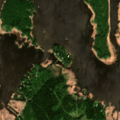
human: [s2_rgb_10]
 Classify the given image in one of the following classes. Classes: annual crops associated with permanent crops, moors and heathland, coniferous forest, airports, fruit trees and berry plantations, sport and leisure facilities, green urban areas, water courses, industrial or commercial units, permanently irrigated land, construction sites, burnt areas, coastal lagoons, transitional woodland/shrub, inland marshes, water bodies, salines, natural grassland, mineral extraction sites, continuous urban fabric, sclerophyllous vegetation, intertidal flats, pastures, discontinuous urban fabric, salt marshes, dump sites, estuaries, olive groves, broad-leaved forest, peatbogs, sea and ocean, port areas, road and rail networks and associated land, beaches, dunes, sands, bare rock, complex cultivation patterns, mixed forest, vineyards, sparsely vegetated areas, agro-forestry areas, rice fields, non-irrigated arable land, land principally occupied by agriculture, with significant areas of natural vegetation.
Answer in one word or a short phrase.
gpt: land principally occupied by agriculture, with significant areas of natural vegetation, mixed forest, salt marshes, sea and ocean